Question: I get some data from an instrument that is formatted in a specific way. I need to load the data into MATLAB, manipulate some values, then save it back with the same format to load back into the instrument software for further analysis...
The issue I am having is the data is of mixed value types and they are kind of all over the place.
The file is tab delimited, I have added arrows eg '-->' to show the location of the tabs (like notepad++ does)
'''
Scan-42/01
Temperature [K] :--> 295.00
Time [s] :--> 60
"Linspace"
0.01--> 0.96
0.02--> 0.95
0.03--> 0.95
"Logspace"
0.01--> 0.96
0.02--> 0.95
0.04--> 0.94
'''
The data keeps going down but I have cut it off after 3 rows.
The data I need to manipulate will be the 'Temperature', and some of the values under 'Linspace' and 'Logspace'.
I am currently importing the data like this:
'''
filename = 'test.asc';
delimiter = ' ';
formatSpec = '%s%s%[^
]';
fileID = fopen(filename,'r');
dataArray = textscan(fileID, formatSpec, 'Delimiter', delimiter, 'ReturnOnError', false);
'''
Data in MATLAB looks like this:

Even if I could set up some kind of template in MATLAB where I could get the values nesessary, and then save them in excactly this format would work fine. The file must be saved as .asc, or the instrument will reject it.
Help is greatly appreciated.
Thanks
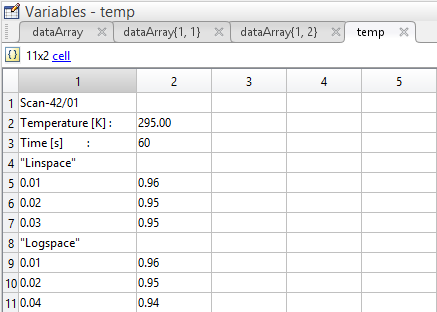
Answer: Hope this would work for you.
'''
%%// Note: file1 is your input .asc filename and file2 is the output .asc.
%%// Please specify their names before running this.
%%// **** Read in file data ****
fid = fopen(file1,'r');
A = importdata(file1,'
')
%%// Delimiters (mind these assumptions)
linlog_delim1 = '--> ';
temperature_delim1 = 'Temperature [K] :--> ';
sep1 = cellfun(@(x) isequal(x,''),A)
sep1 = [sep1 ;1]
sep_ind = find(sep1)
full_data = regexp(A,linlog_delim1,'split')
%%// Temperature value
temp_ind = find(~cellfun(@isempty,strfind(A,'Temperature [K] :-->')))
temp_val = str2num(cell2mat(full_data{temp_ind,:}(1,2)))
%%// Linspace values
sep_linspace = cellfun(@(x) isequal(x,'"Linspace"'),A)
lin_start_ind = find(sep_linspace)+1
lin_stop_ind = sep_ind(find(sep_ind>lin_start_ind,1,'first'))-1
linspace_data = vertcat(full_data{lin_start_ind:lin_stop_ind})
linspace_valid_ind = cellfun(@str2num,linspace_data(:,1))
linspace_valid_val = cellfun(@str2num,linspace_data(:,2))
%%// Logspace values
sep_linspace = cellfun(@(x) isequal(x,'"Logspace"'),A)
log_start_ind = find(sep_linspace)+1
log_stop_ind = sep_ind(find(sep_ind>log_start_ind,1,'first'))-1
logpace_data = vertcat(full_data{log_start_ind:log_stop_ind})
logspace_valid_ind = cellfun(@str2num,logpace_data(:,1))
logspace_valid_val = cellfun(@str2num,logpace_data(:,2))
%%// **** Let us modify some data ****
temp_val = temp_val + 10;
linspace_valid_val_mod1 = linspace_valid_val+[1 2 3]'; %%//'
logspace_valid_val_mod1 = logspace_valid_val+[1 20 300]'; %%//'
%%// **** Write back file data ****
%%// Write back temperature data
A(temp_ind) = {[temperature_delim1,num2str(temp_val)]}
%%// Write back linspace data
mod_lin_val = cellfun(@strtrim,cellstr(num2str(linspace_valid_val_mod1)),'uni',0)
mod_lin_ind = cellstr(num2str(linspace_valid_ind))
sep_lin = repmat({linlog_delim1},numel(mod_lin_val),1)
A(lin_start_ind:lin_stop_ind)=cellfun(@horzcat,mod_lin_ind,sep_lin,mod_lin_val,'uni',0)
%%// Write back logspace data
mod_log_val = cellfun(@strtrim,cellstr(num2str(logspace_valid_val_mod1)),'uni',0)
mod_log_ind = cellstr(num2str(logspace_valid_ind))
sep_log = repmat({linlog_delim1},numel(mod_log_val),1)
A(log_start_ind:log_stop_ind)=cellfun(@horzcat,mod_log_ind,sep_log,mod_log_val,'uni',0)
%%// Remove leading whitespaces
A = strtrim(A)
%%// Write the modified data
fid2 = fopen(file2,'w');
for row = 1:numel(A)
fprintf(fid2,'%s
',A{row,:});
end
fclose(fid);
fclose(fid2);
'''
- '10'- '1''2''3'- '1''20''300'
'''
Scan-42/01
Temperature [K] :--> 295.00
Time [s] :--> 60
"Linspace"
0.01--> 0.96
0.02--> 0.95
0.103--> 0.95
"Logspace"
0.01--> 0.96
0.02--> 0.95
0.04--> 0.94
'''
'''
Scan-42/01
Temperature [K] :--> 305
Time [s] :--> 60
"Linspace"
0.01--> 1.96
0.02--> 2.95
0.103--> 3.95
"Logspace"
0.01--> 1.96
0.02--> 20.95
0.04--> 300.94
'''
'''
%%// I-O filenames
input_filename = 'gistfile1.txt';
output_file = 'gistfile1_out.txt';
%%// Get data from input filename
delimiter = ' ';
formatSpec = '%s%s%[^
]';
fid = fopen(input_filename,'r');
dataArray = textscan(fid, formatSpec, 'Delimiter', delimiter, 'ReturnOnError', false);
%%// Get data into A
A(:,1) = dataArray{1,1}
A(:,2) = dataArray{1,2}
%%// Find separator indices
ind1 = find([cellfun(@(x) isequal(x,''),A(:,2));1])
temperature_ind = find(~cellfun(@isempty,strfind(A,'Temperature')))
temperature_val = str2num(cell2mat(A(temperature_ind,2)))
%%// Linspace values
sep_linspace = cellfun(@(x) isequal(x,'"Linspace"'),A(:,1))
lin_start_ind = find(sep_linspace)+1
lin_stop_ind = ind1(find(ind1>lin_start_ind,1,'first'))-1
linspace_valid_ind = cellfun(@str2num,A(lin_start_ind:lin_stop_ind,1))
linspace_valid_val = cellfun(@str2num,A(lin_start_ind:lin_stop_ind,2))
%%// Logspace values
sep_logspace = cellfun(@(x) isequal(x,'"Logspace"'),A(:,1))
log_start_ind = find(sep_logspace)+1
log_stop_ind = ind1(find(ind1>log_start_ind,1,'first'))-1
logspace_valid_ind = cellfun(@str2num,A(log_start_ind:log_stop_ind,1))
logspace_valid_val = cellfun(@str2num,A(log_start_ind:log_stop_ind,2))
%%// **** Let us modify some data ****
temp_val_mod1 = temperature_val + 10;
linspace_valid_val_mod1 = linspace_valid_val+[1:numel(linspace_valid_val)]';
logspace_valid_val_mod1 = logspace_valid_val+10.*[1:numel(logspace_valid_val)]';
%%// **** Write back file data into A ****
A(temperature_ind,2) = cellstr(num2str(temp_val_mod1))
A(lin_start_ind:lin_stop_ind,2) = cellstr(num2str(linspace_valid_val_mod1))
A(log_start_ind:log_stop_ind,2) = cellstr(num2str(logspace_valid_val_mod1))
%%// Write the modified data
fid2 = fopen(output_file,'w');
for row = 1:size(A,1)
fprintf(fid2,'%s %s
',A{row,1},A{row,2});
end
%%// Close files
fclose(fid);
fclose(fid2);
'''
'''
Scan-42/01
Temperature [K] : 295.00
Time [s] : 60
"Linspace"
0.01 0.96
0.02 0.95
0.03 0.95
"Logspace"
0.01 0.96
0.02 0.95
0.04 0.94
'''
'''
Scan-42/01
Temperature [K] : 305
Time [s] : 60
"Linspace"
0.01 1.96
0.02 2.95
0.03 3.95
"Logspace"
0.01 10.96
0.02 20.95
0.04 30.94
'''
Please note that the only formatting difference between input and output files is that there is no whitespaced row between '"Linspace"' and the previous row in the output file, as was there in the input file. This is seen similarly for '"Logspace"'.